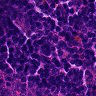
Metastatic tissue present: no